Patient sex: M
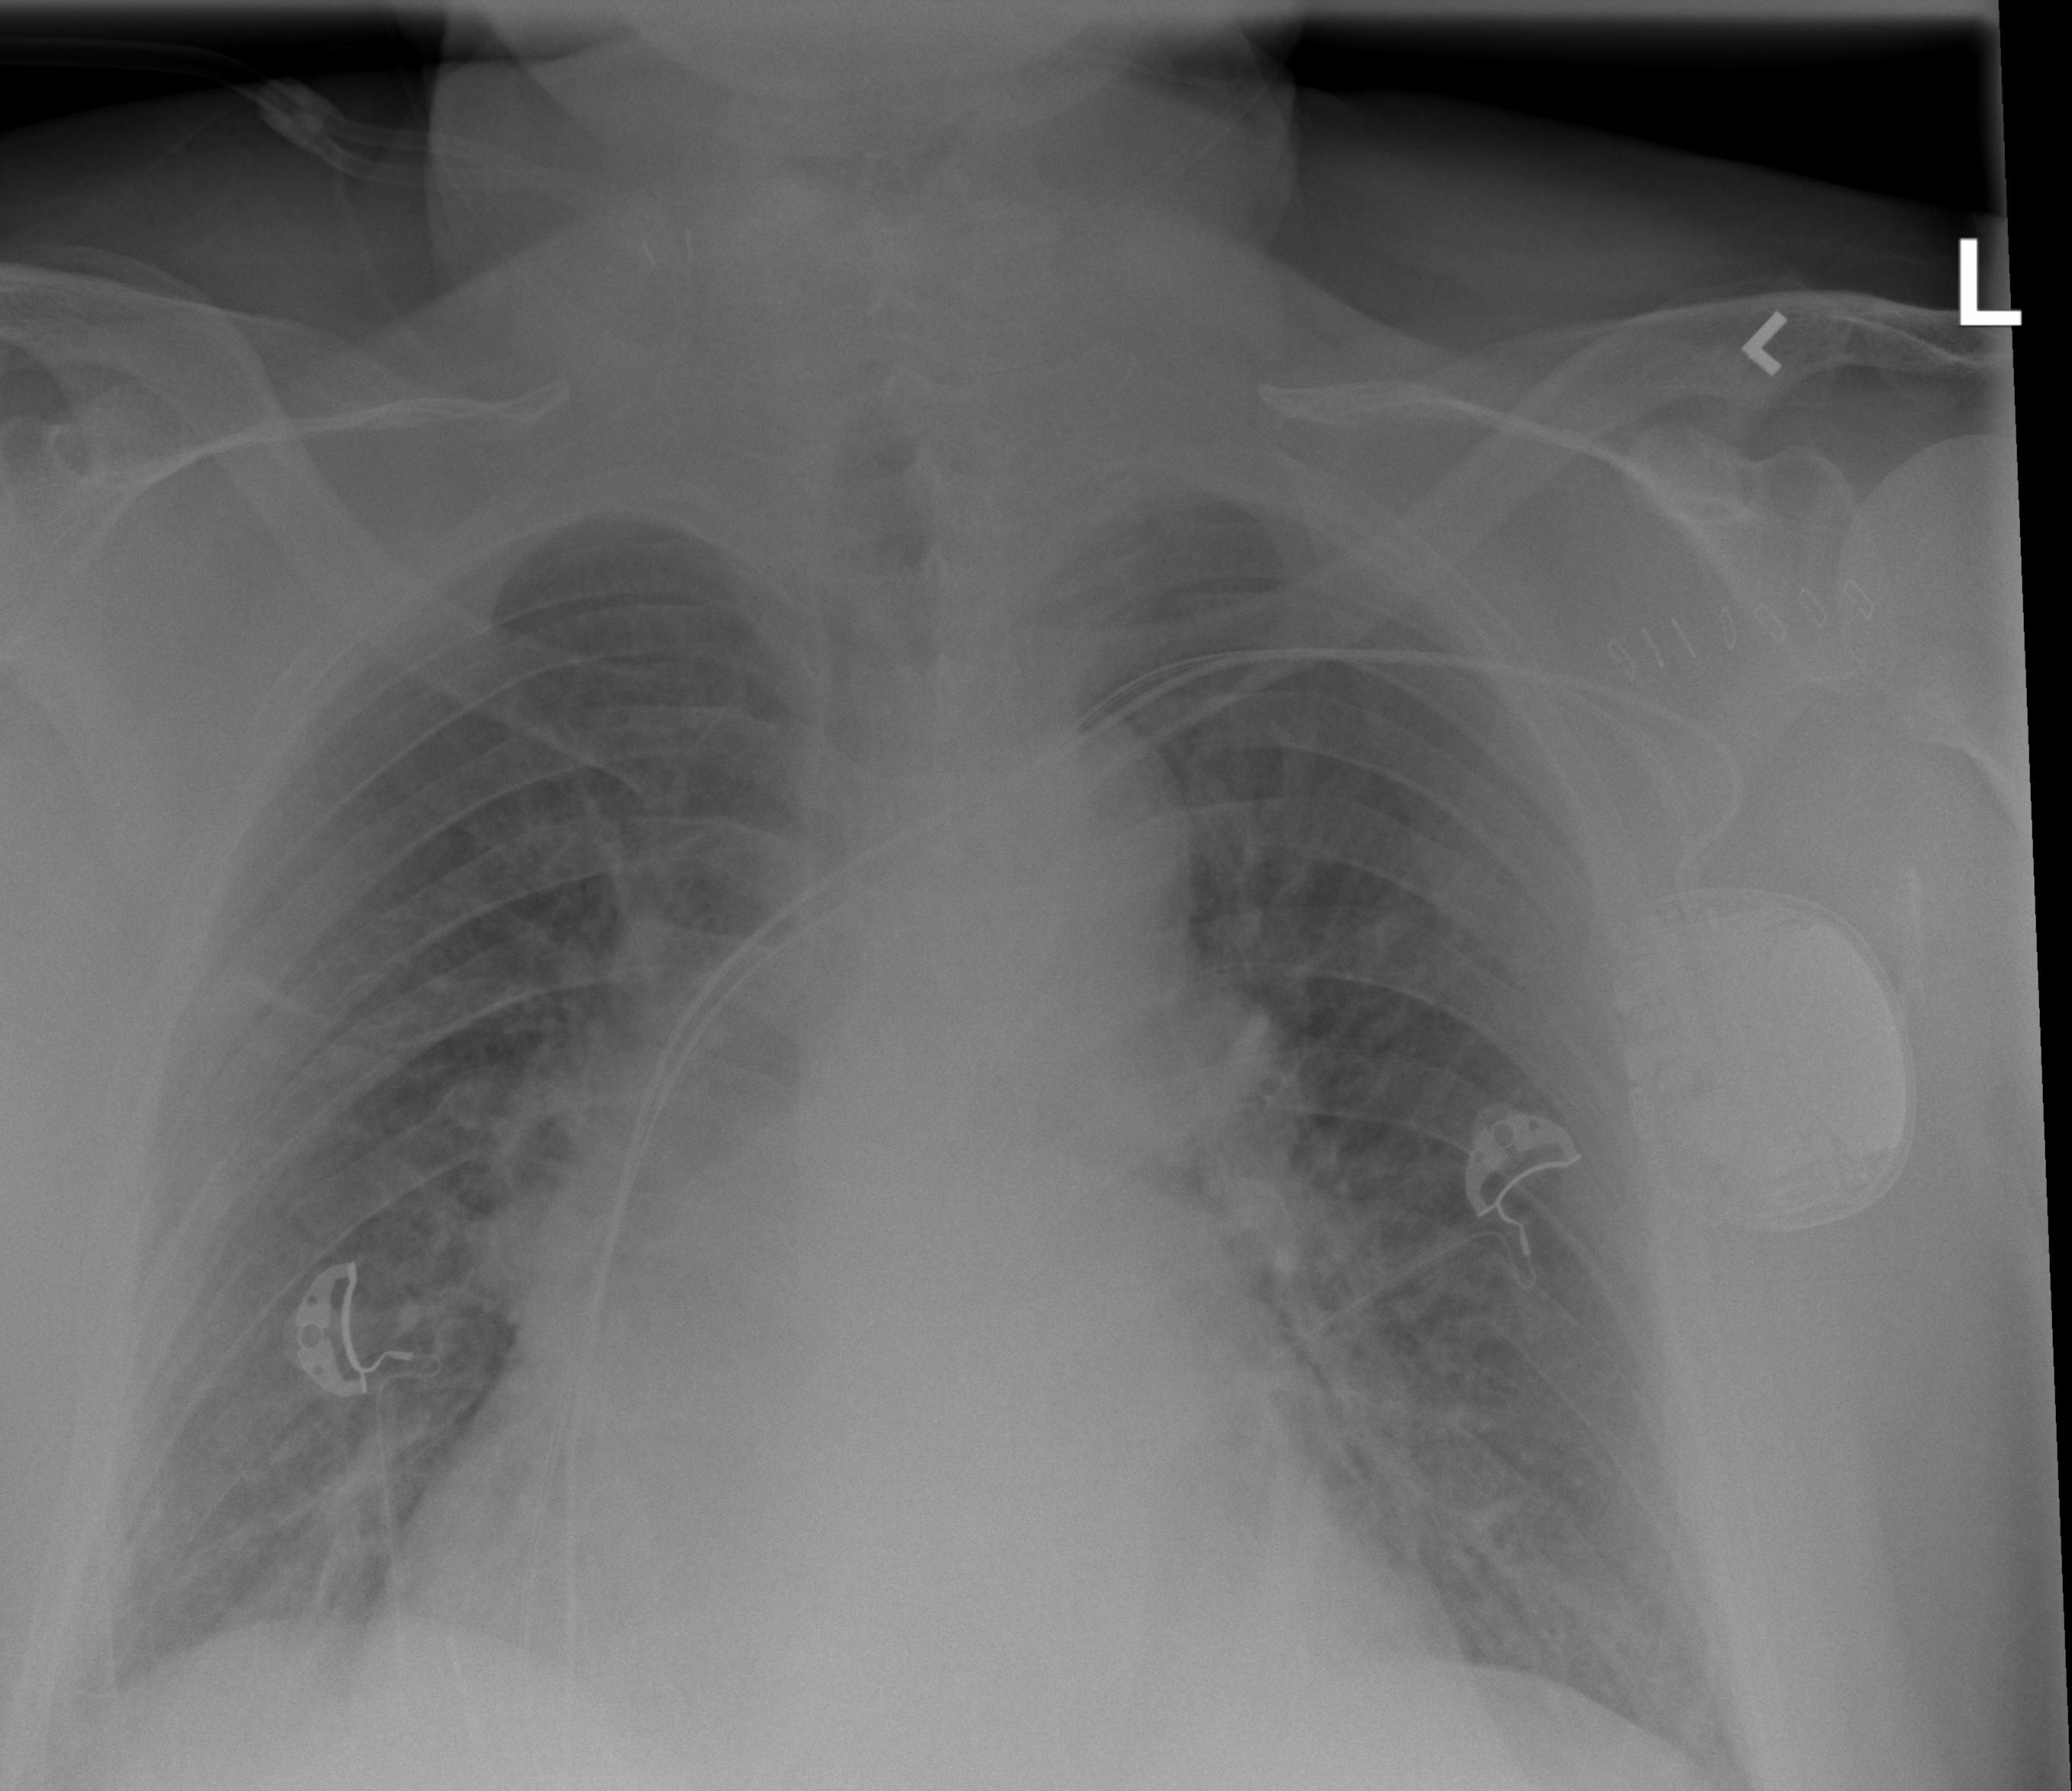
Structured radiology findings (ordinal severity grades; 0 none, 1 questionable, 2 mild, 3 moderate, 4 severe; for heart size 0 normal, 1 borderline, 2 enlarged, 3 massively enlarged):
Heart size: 3
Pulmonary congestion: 2
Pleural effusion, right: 1
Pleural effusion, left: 1
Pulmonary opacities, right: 1
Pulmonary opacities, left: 1
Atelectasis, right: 2
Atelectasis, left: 2